Question: Silly web element inspector (safari / chrome) question, but I can't seem to figure out why some properties are dimmed.

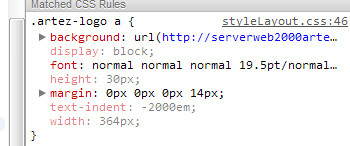
Answer: According to source Webkit inspector apply 50% opacity to css styles that are "inherited" or "implicit", from <URL>
'''
.styles-section .properties .implicit, .styles-section .properties .inherited {
opacity: 0.5;
}
'''
- 'border: 1px solid red''color: red'-
Now the current chrome version seem to color gray some other values, too bad the inspector on the inspector is not working anymore :(